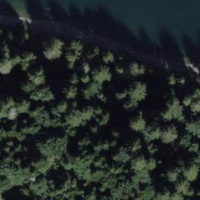
EUNIS habitat code: 43
Species observed at this site:
Argynnis paphia
Petasites albus